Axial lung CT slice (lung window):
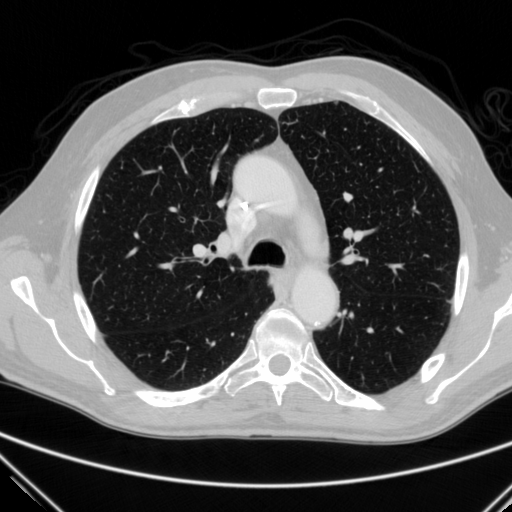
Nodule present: yes
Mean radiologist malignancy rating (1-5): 3